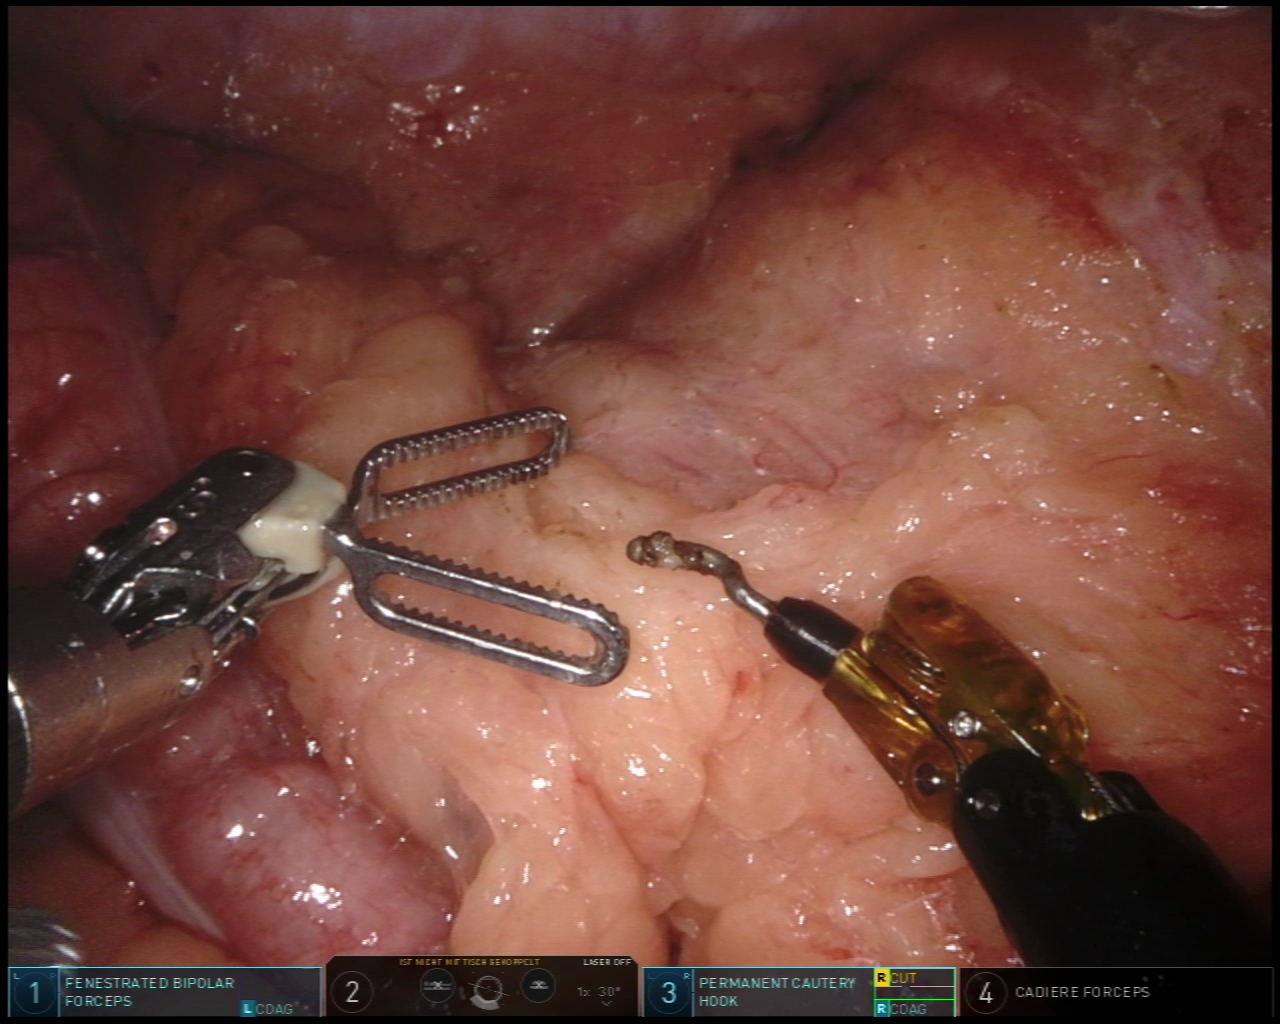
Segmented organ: colon
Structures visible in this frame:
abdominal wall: yes
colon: yes
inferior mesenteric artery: no
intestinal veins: no
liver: no
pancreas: no
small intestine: no
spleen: no
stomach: no
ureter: no
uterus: no
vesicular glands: no